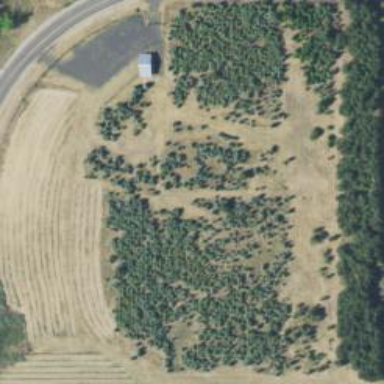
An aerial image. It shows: Orchard.